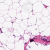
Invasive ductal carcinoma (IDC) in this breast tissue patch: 0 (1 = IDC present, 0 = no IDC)